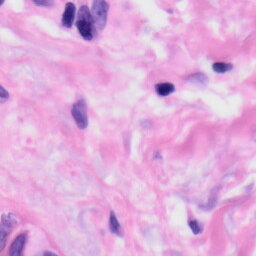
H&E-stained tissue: Skin